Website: home-depot
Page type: address-validator
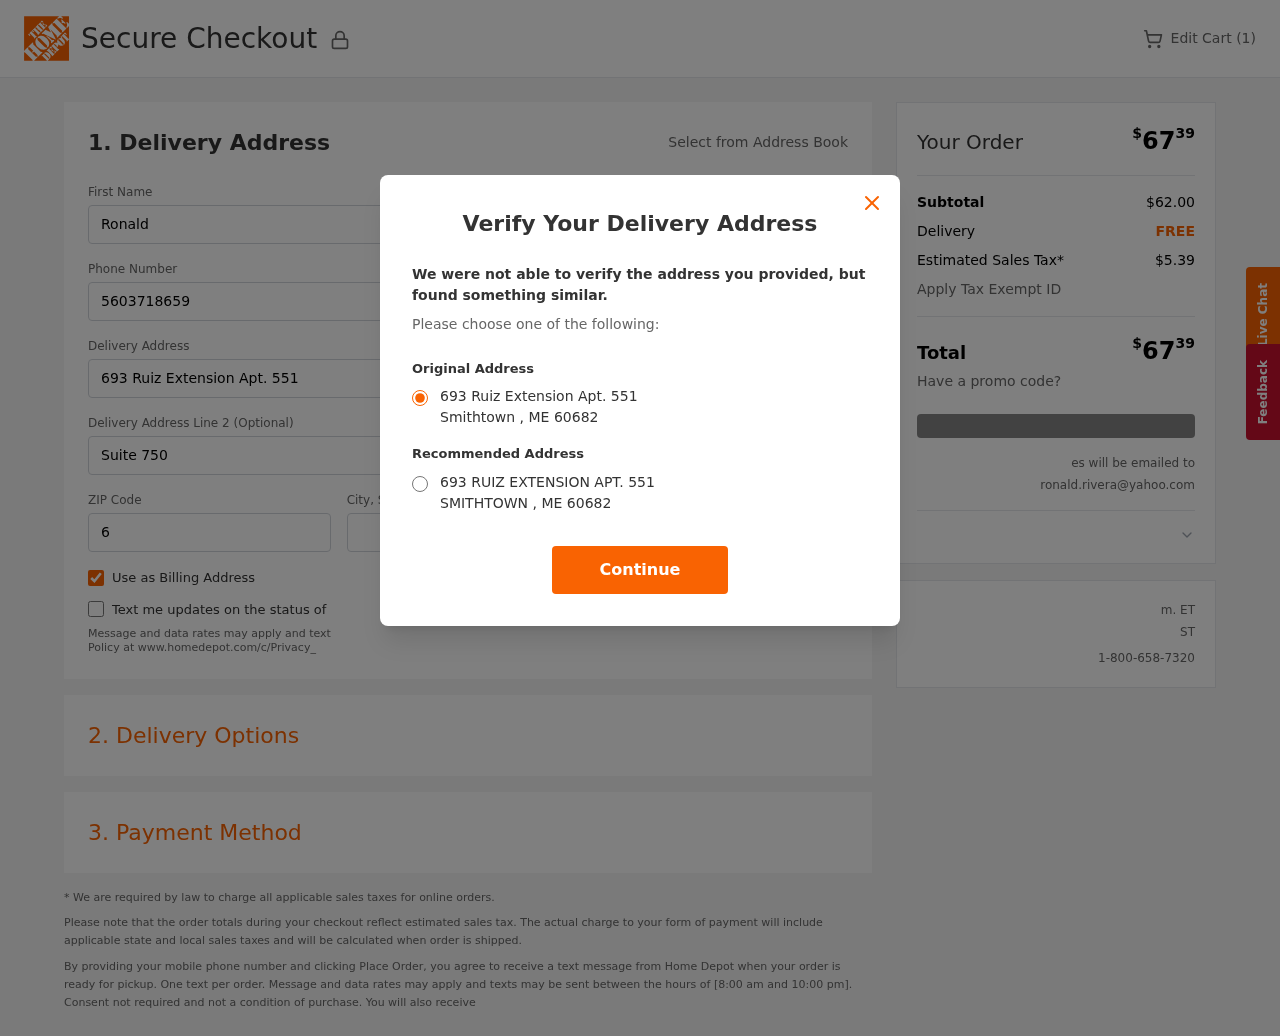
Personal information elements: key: PII_CITY
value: Smithtown
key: PII_EMAIL
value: ronald.rivera@yahoo.com
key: PII_POSTCODE
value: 60682
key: PII_STATE_ABBR
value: ME
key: PII_STREET
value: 693 Ruiz Extension Apt. 551
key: PII_FIRSTNAME
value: Ronald
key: PII_LASTNAME
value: Rivera
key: PII_PHONE
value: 5603718659
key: PII_STREET2
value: Suite 750
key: PII_CITY_STATE
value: Smithtown, ME
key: PII_STREET_ALT
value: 693 RUIZ EXTENSION APT. 551
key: PII_CITY_ALT
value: SMITHTOWN
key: PII_POSTCODE_FULL
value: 60682
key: PII_POSTCODE_NUMERIC
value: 60682
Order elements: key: ORDER_NUM_ITEMS
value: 1
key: ORDER_TOTAL
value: $6739
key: ORDER_SUBTOTAL
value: $62.00
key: ORDER_SHIPPING_COST
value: FREE
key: ORDER_TAX
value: $5.39